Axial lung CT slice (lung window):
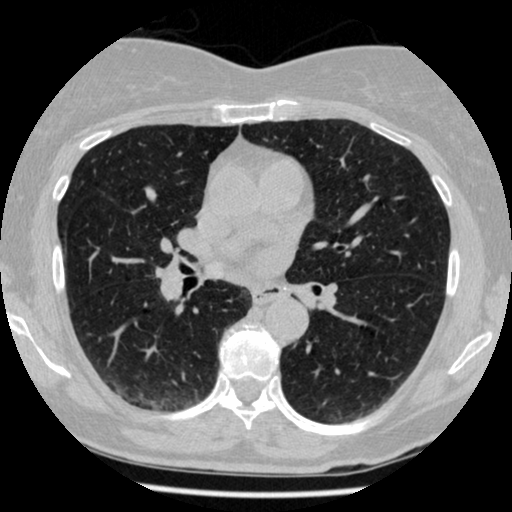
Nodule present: no